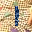
Label: 1